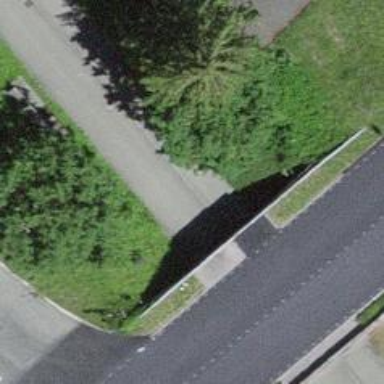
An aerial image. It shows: Tunnel for cyclists to travel through.